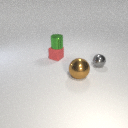
small red rubber cube to the left of large brown metal sphere